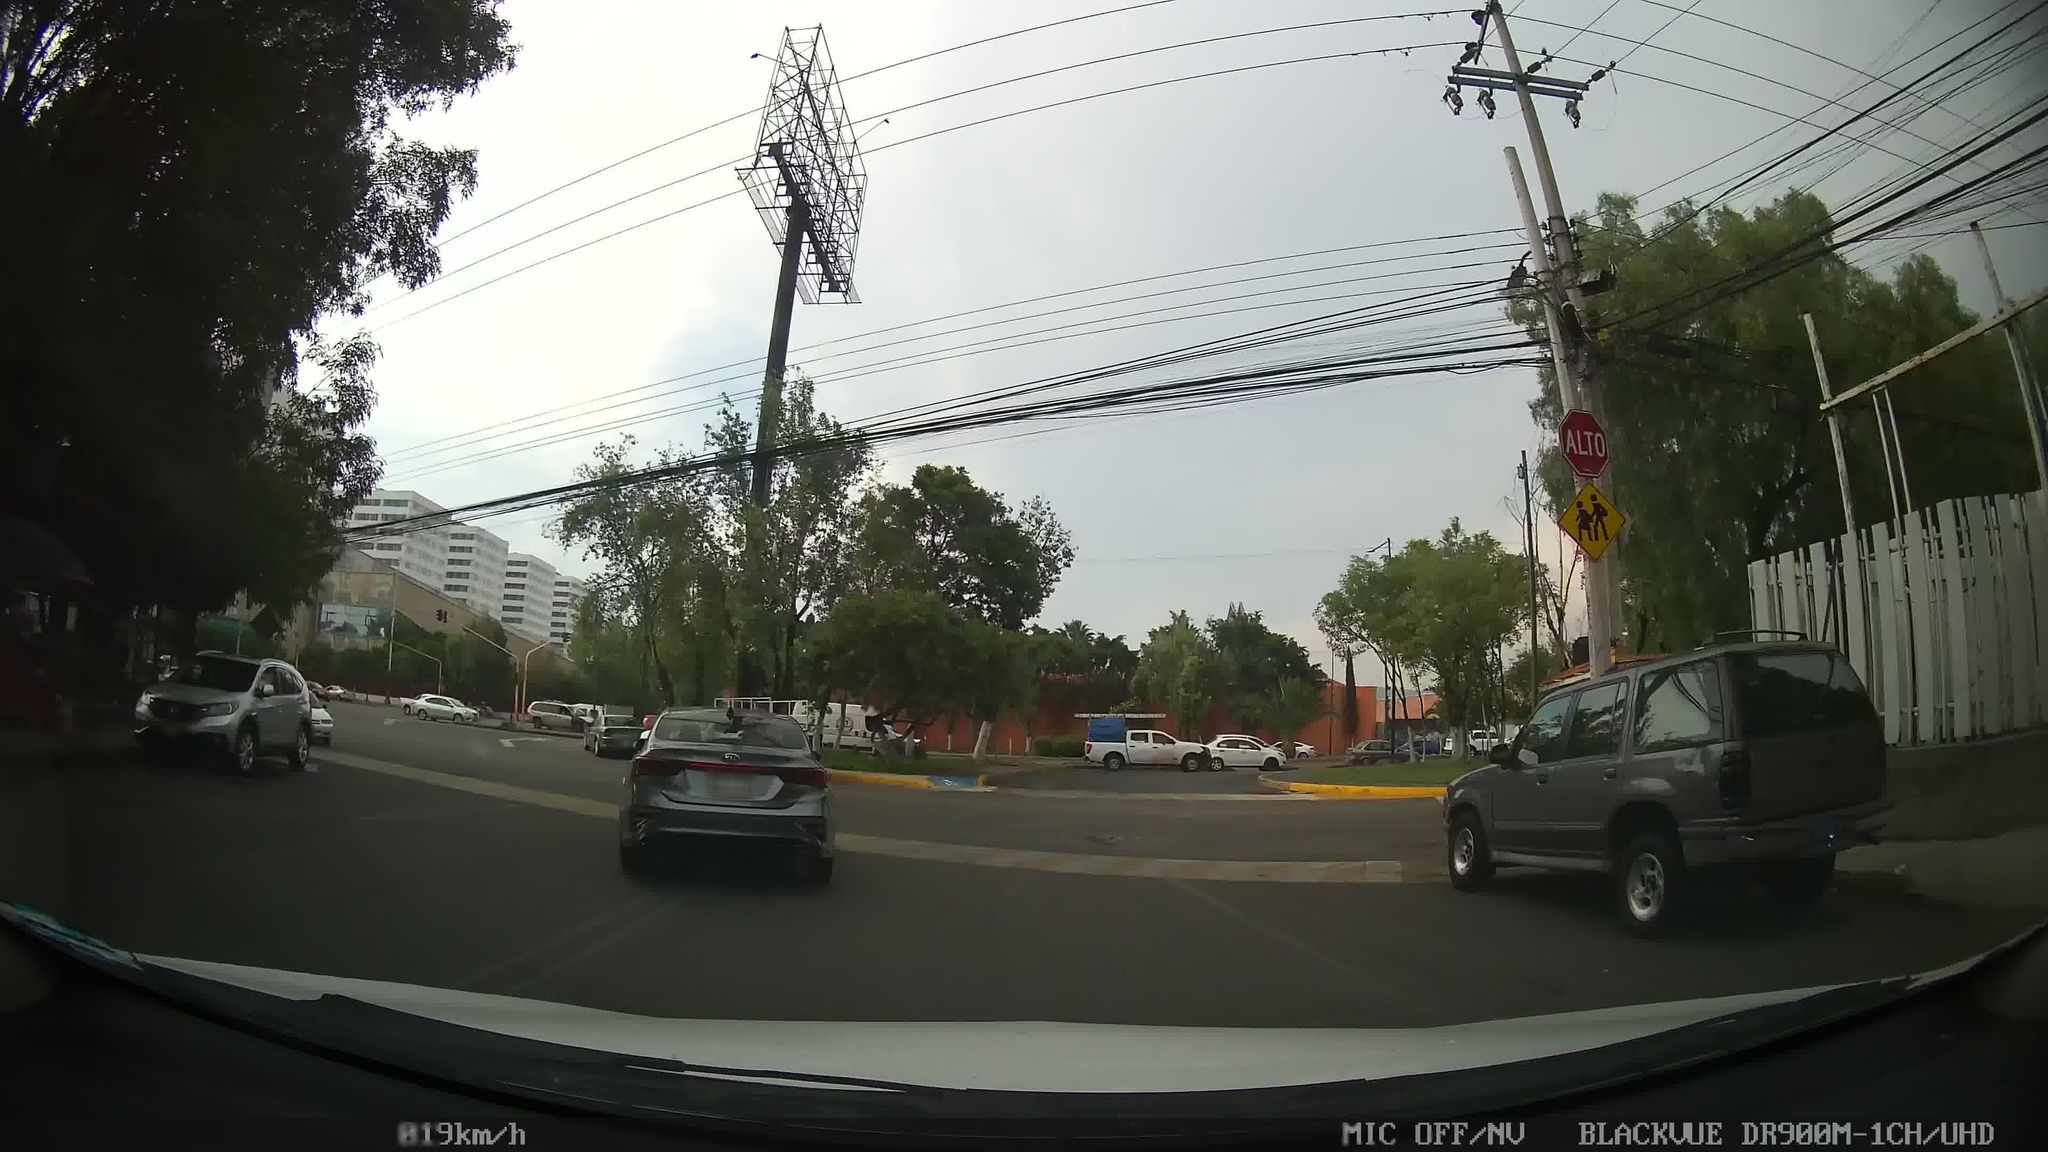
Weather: clear
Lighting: day
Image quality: good
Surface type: driving surface
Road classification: residential
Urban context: urban centre
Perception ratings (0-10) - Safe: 5.53, Lively: 3.96, Beautiful: 5.39, Boring: 2.76, Depressing: 2.08, Wealthy: 0.84